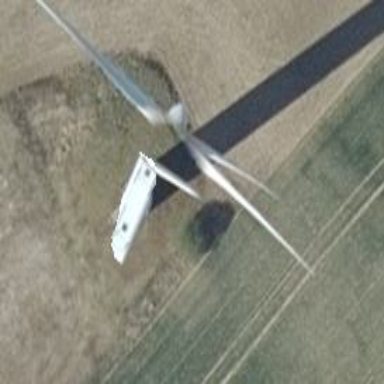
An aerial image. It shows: Wind generator of the horizontal axis type made by Vestas.